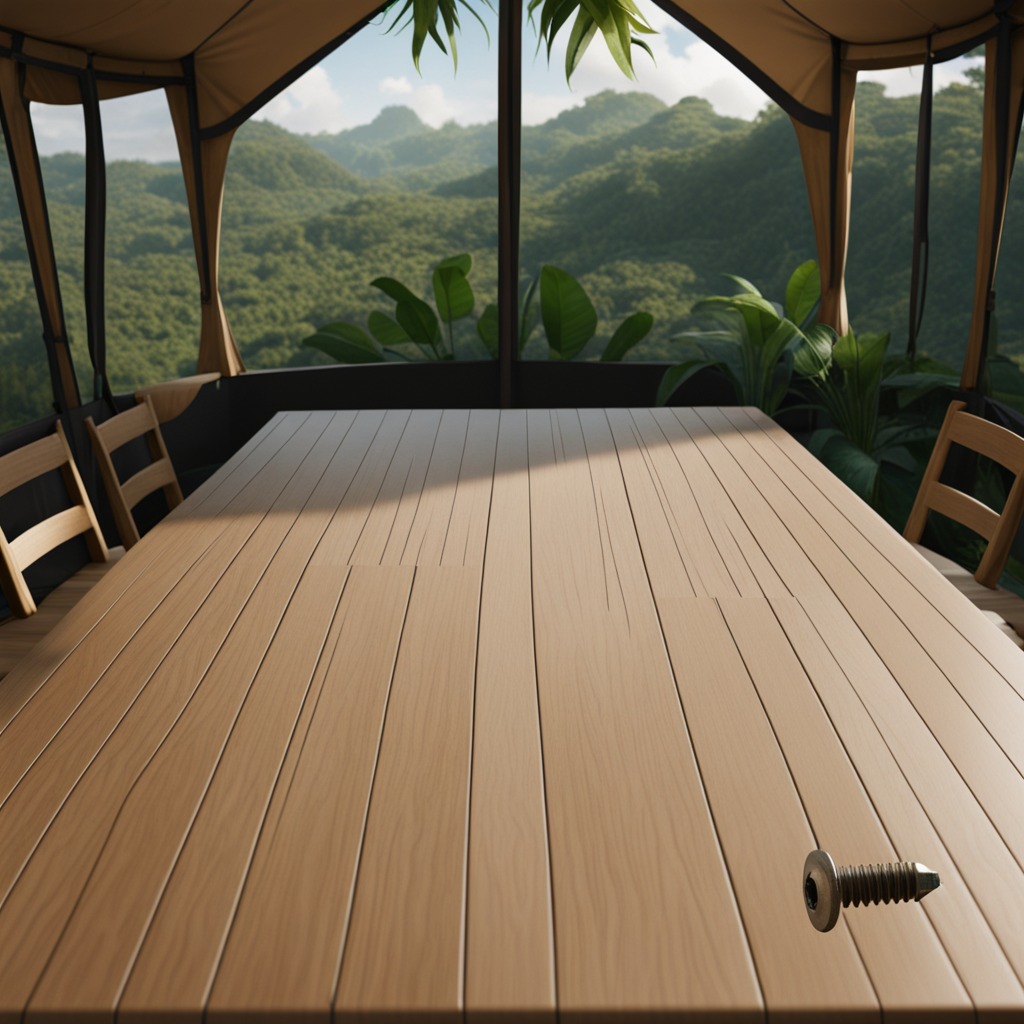
A metal screw lies on a wooden table inside a jungle field workshop tent.